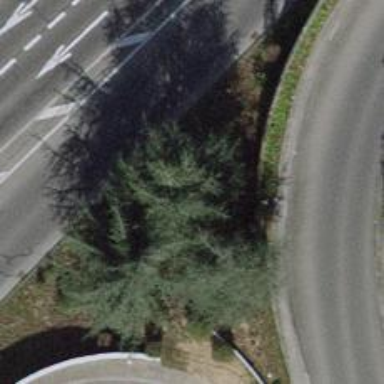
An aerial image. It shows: Needle-leaved tree in its natural environment.